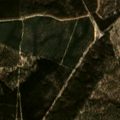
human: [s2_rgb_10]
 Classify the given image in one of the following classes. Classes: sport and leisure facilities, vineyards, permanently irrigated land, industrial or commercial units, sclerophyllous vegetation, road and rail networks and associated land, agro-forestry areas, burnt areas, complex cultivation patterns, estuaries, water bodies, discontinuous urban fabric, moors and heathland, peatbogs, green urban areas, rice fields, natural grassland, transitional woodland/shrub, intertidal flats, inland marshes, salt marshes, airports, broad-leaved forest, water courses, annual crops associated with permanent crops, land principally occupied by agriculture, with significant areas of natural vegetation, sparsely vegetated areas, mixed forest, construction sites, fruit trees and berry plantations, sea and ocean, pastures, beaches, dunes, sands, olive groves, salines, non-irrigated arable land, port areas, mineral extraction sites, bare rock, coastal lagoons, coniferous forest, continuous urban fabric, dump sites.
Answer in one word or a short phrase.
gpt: agro-forestry areas, broad-leaved forest, transitional woodland/shrub